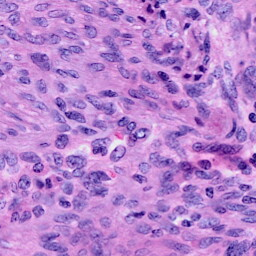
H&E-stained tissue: Cervix